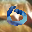
Label: 0